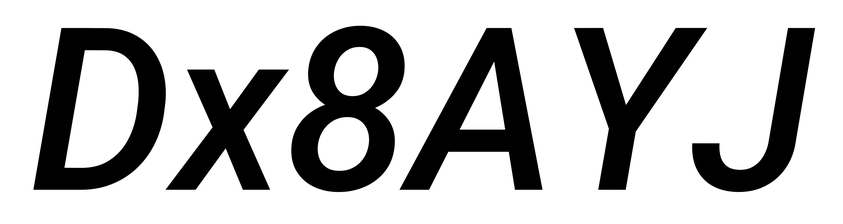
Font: Roboto-Italic_Medium_Italic